Interaction volume radius: 5 \u00c5
Interaction volume height: 25 \u00c5
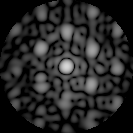
Disorder parameter: 0.4447